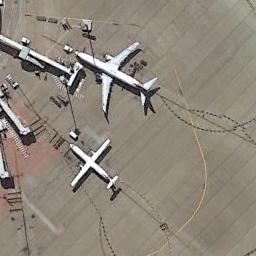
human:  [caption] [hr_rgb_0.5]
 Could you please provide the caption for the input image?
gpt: Two planes of different sizes are neatly parked next to the buildings in the airport .

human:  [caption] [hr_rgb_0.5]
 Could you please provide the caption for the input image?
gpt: There are two aircraft on the ground, And the larger one is three times as large as the other .

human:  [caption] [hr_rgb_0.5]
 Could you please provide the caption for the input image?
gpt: Two adjacent planes parked next to boarding bridges while some facilities around planes .

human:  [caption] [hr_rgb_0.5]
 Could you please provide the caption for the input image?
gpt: Two planes are parked on the open space near the terminal .

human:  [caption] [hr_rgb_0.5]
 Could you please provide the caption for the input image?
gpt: Two planes are in the parking lot .